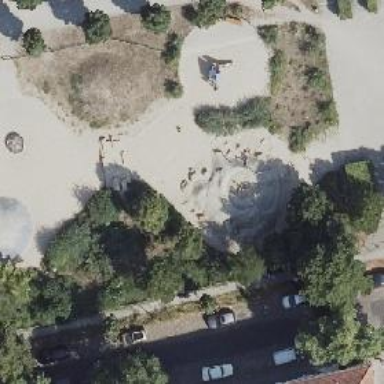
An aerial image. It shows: Playground with water feature.